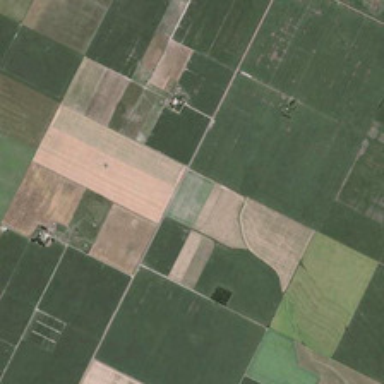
Many pieces of farmlands and green trees are together .